Field crop: maize
Growth stage: 2
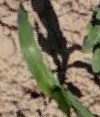
Species: maize